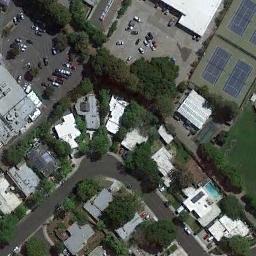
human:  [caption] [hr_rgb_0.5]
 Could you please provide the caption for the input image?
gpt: There are two parking lots and a large residential area next to the tennis court .

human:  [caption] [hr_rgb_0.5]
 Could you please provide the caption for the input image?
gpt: The tennis court is on the grass next to some buildings and trees .

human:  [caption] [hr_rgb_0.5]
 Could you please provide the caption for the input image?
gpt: Many buildings are beside the tennis courts .

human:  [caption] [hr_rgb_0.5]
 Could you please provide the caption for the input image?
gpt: Two tennis courts are surrounded by trees .

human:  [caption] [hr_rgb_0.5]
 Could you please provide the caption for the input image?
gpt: There are some green trees and white buildings near the tennis court .